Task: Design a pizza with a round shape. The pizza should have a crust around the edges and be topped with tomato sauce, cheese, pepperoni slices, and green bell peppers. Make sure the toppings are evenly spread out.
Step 428:
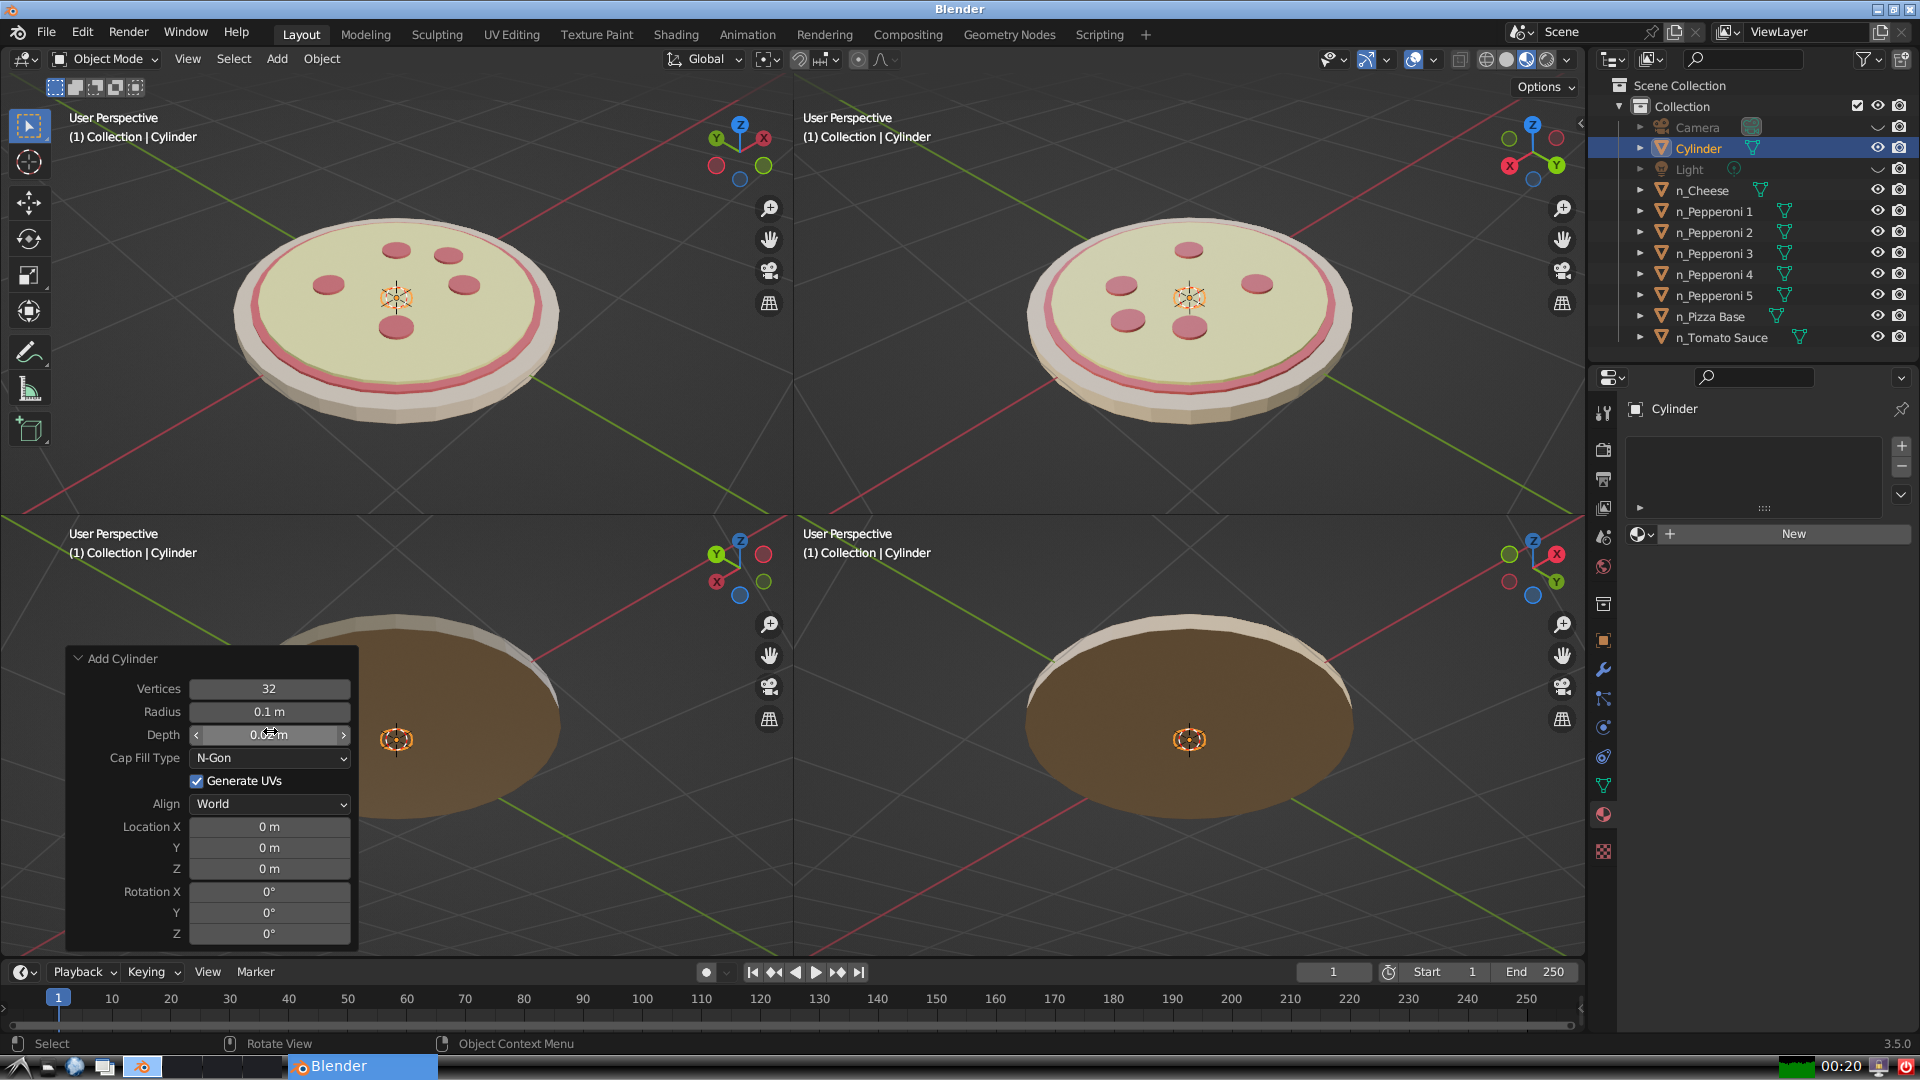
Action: click: no